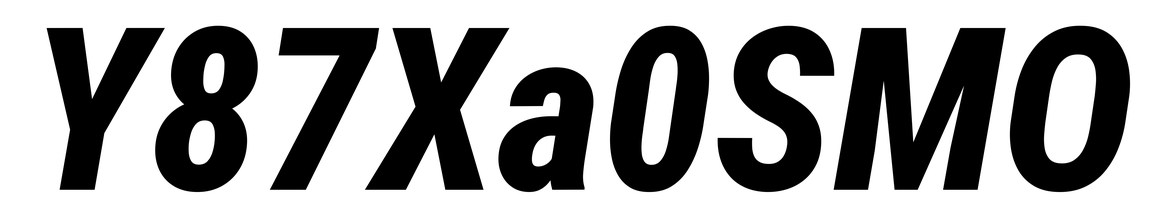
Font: Roboto-Italic_Condensed_ExtraBold_Italic